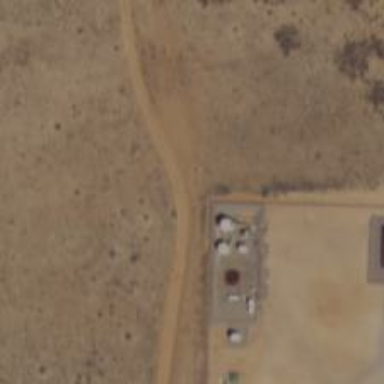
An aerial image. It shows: Storage tank with man-made structure.